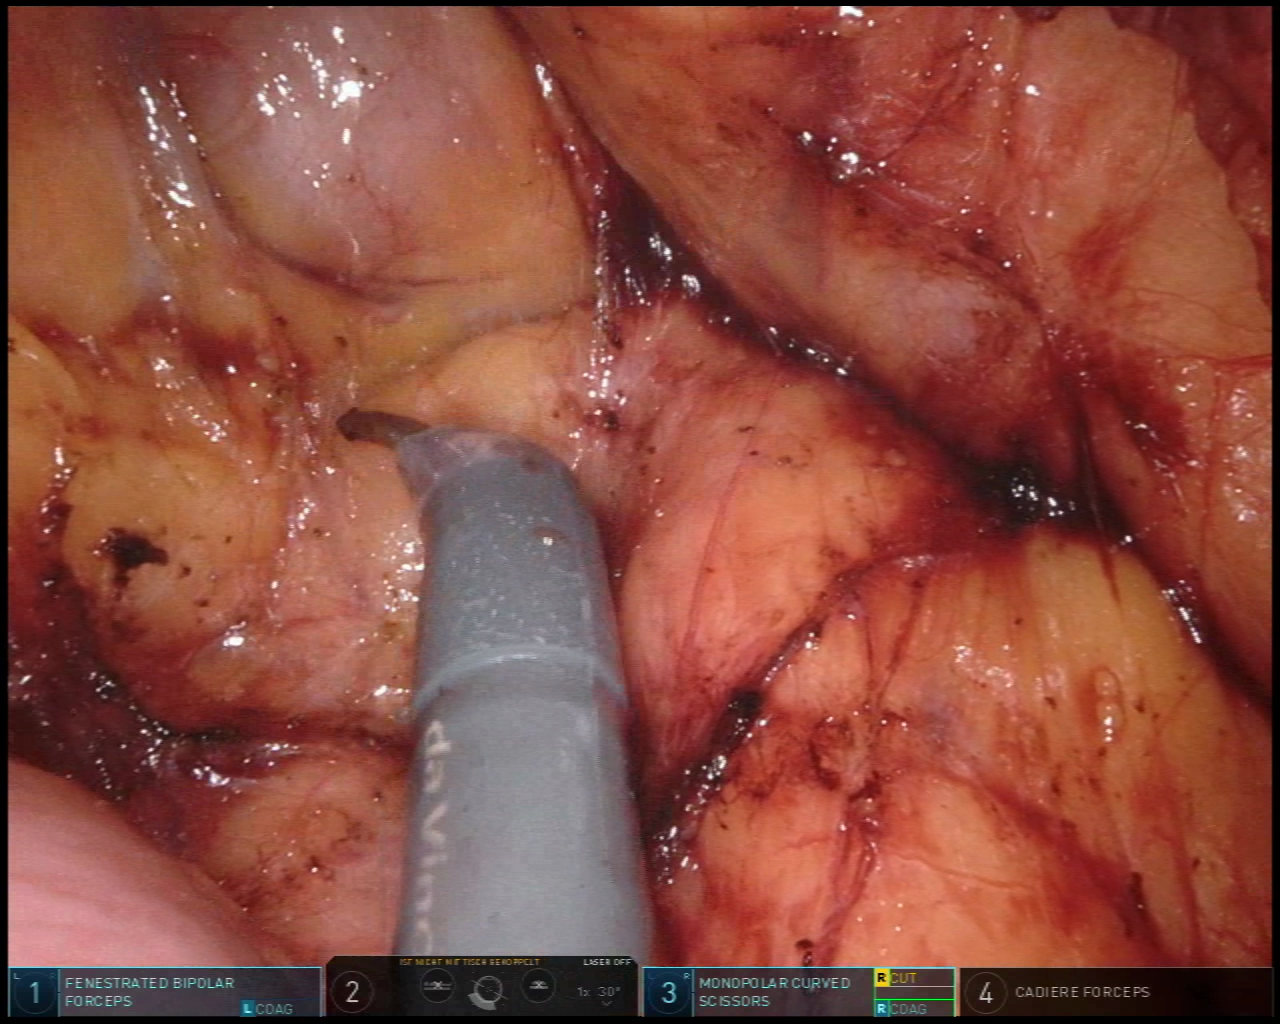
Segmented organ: stomach
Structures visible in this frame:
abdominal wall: no
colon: no
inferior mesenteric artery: no
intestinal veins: no
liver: no
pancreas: no
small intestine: yes
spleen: no
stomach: yes
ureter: no
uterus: no
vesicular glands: no